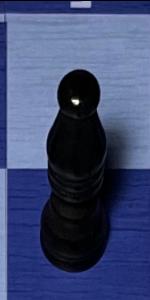
Label: Bishop_Black